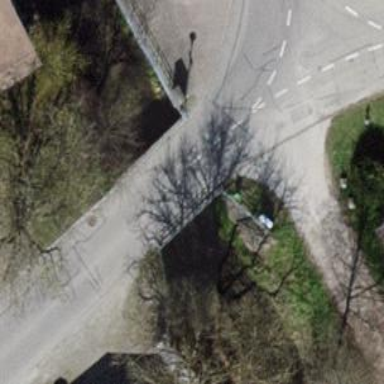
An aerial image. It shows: Residential road with asphalt surface that includes bridge.